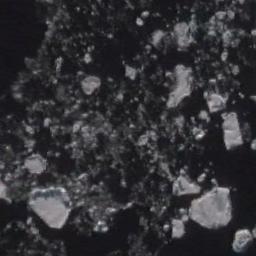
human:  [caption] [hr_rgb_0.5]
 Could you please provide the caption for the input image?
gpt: Several large ice cubes of various sizes and surrounding small pieces of ice float on the deep blue sea .

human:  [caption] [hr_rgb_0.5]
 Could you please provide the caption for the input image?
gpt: A large piece of sea ice and a lot of small pieces of sea ice gather together .

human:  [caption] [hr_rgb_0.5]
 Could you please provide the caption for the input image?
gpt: There are many ice on the deep blue sea .

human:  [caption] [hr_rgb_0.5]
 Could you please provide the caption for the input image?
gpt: The sea is surrounded by sea ice .

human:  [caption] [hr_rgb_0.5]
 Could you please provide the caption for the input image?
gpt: There are many pieces of sea ice .